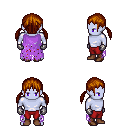
a pixel art fantasy rpg character, male body template, dark elf, purple skin, maroon tattered cape, red pants, brunette twin-tailed hairstyle, metal gloves, brown shoes, four views (front, back, left, right), 2x2 character sprite sheet, small pixel art, hard edges, no anti-aliasing